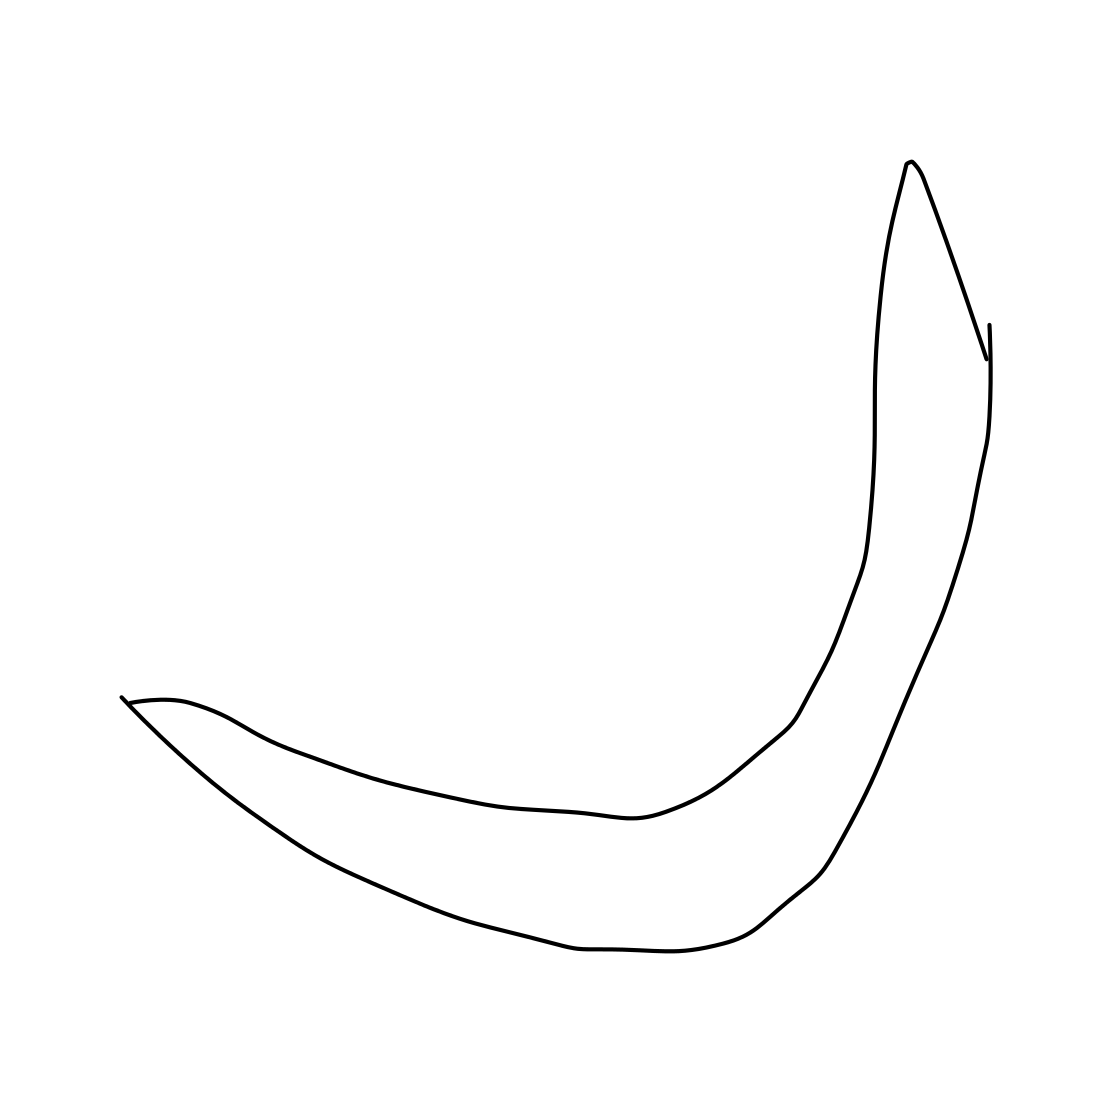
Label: moon